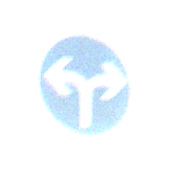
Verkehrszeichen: VorgeschriebeneFahrtrichtungRechtsOderLinks
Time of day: SunriseSunset
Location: Outdoor (RoadRail)
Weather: PartlyCloudy
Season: NotSpecified
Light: Natural